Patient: sex M, age 49
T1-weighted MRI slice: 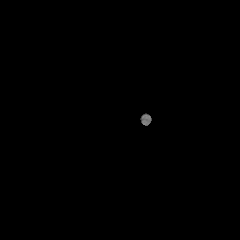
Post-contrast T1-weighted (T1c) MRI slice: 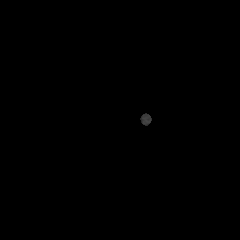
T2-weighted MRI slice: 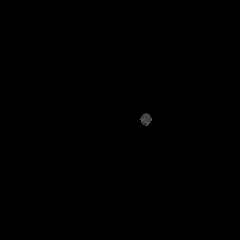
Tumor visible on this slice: no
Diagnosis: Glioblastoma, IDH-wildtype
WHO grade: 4